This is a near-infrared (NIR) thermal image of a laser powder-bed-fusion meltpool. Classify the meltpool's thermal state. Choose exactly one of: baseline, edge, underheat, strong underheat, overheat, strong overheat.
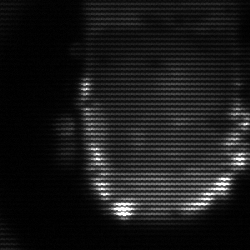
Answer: baseline